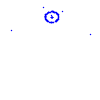
Particle: proton